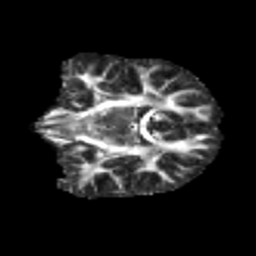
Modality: FA
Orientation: coronal
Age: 12
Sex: male
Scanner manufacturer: siemens
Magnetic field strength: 3 T
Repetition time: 3.8 s
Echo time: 0.07 s